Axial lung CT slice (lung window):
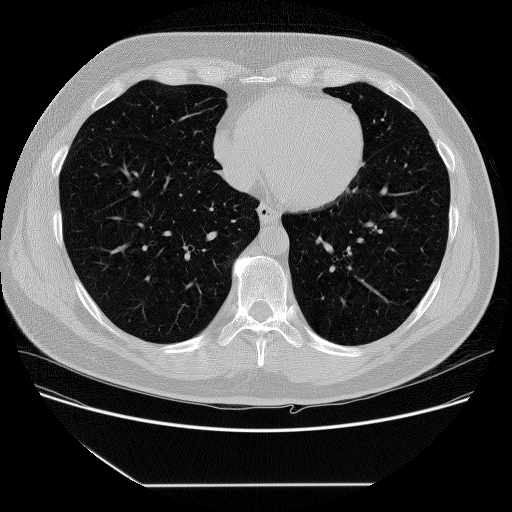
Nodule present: no